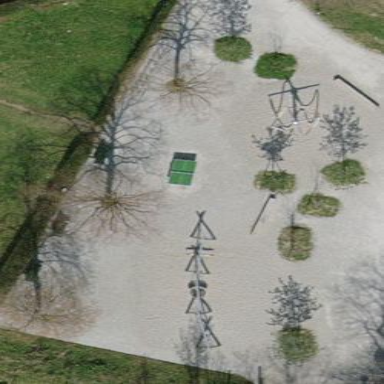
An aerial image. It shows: Playground area for leisure activities on the land.